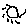
Label: sun